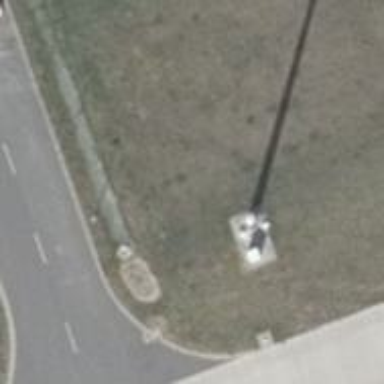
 serving as support for floodlight lamps."